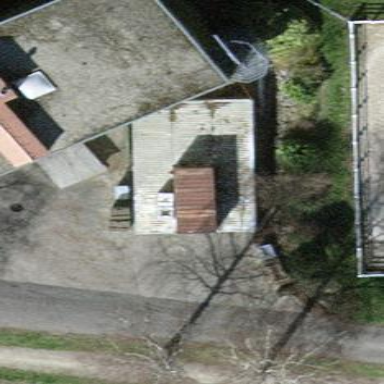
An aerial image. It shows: Shed building.